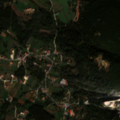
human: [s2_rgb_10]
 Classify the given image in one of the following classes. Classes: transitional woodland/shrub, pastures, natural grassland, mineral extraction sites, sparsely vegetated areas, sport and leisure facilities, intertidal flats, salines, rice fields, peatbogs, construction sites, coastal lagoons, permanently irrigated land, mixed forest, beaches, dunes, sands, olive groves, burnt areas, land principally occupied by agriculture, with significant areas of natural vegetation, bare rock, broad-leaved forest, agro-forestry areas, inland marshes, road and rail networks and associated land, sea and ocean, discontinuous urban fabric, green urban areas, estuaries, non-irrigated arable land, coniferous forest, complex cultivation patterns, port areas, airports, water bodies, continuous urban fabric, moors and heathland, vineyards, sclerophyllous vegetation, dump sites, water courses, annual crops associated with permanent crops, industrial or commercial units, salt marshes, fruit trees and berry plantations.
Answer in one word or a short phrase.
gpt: mineral extraction sites, annual crops associated with permanent crops, complex cultivation patterns, land principally occupied by agriculture, with significant areas of natural vegetation, broad-leaved forest, mixed forest, sclerophyllous vegetation